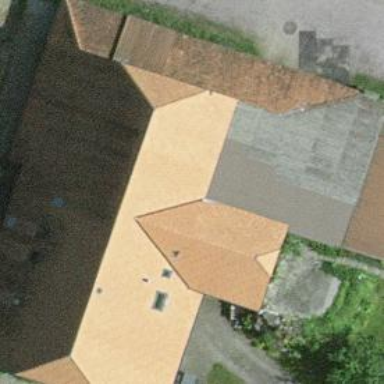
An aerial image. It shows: Farm building.